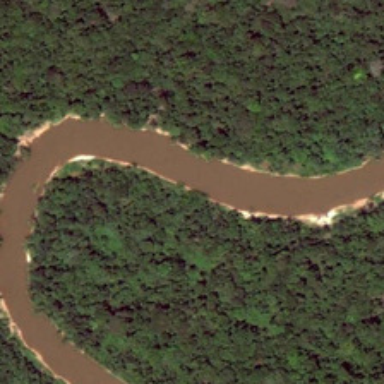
This is a river and wetland .